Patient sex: M
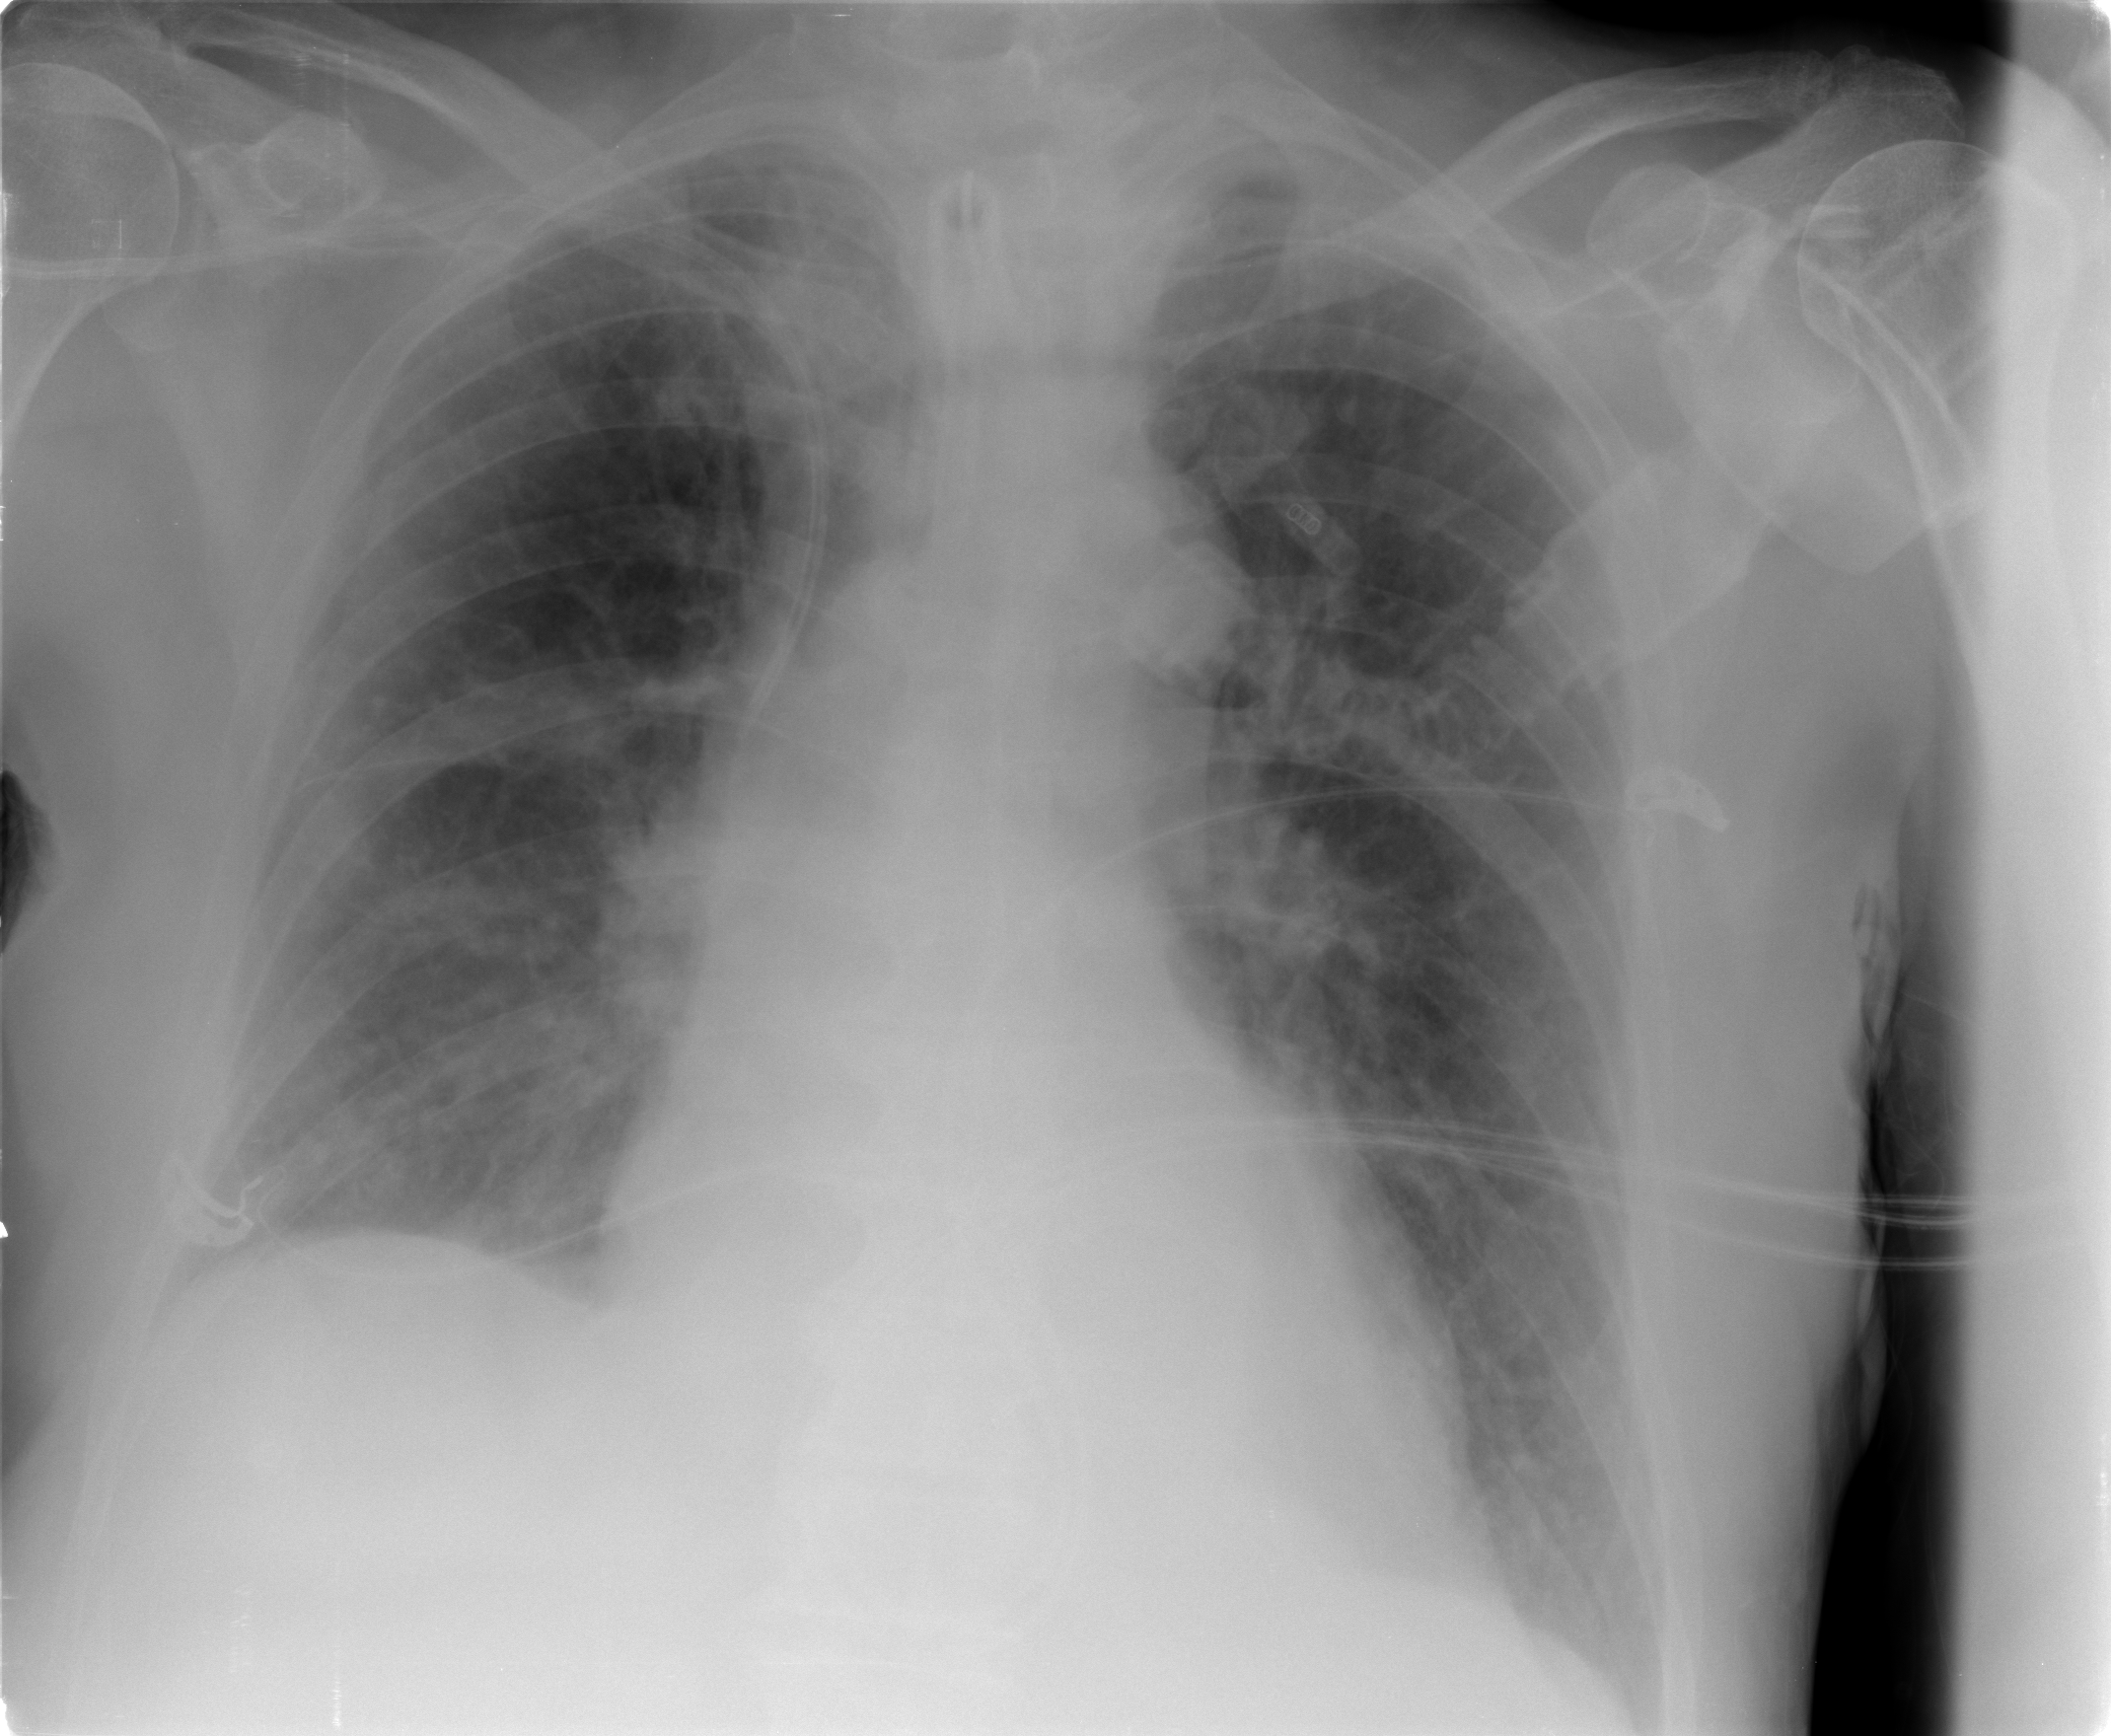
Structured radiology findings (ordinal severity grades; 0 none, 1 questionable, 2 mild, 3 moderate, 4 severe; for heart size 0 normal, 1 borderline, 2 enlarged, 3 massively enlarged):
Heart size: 2
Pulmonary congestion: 2
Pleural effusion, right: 0
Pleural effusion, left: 0
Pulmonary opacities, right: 3
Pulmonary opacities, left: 3
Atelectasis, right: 2
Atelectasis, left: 0